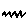
Label: zigzag